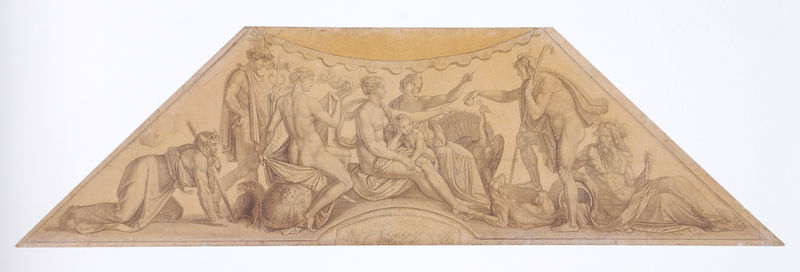
Titel: Das Urteil des Paris
Künstler: Peter Cornelius
Standort: Berlin
Institution: Alte Nationalgalerie
Schlagwörter: akt, gott, gruppe, hand, mann, nackt, umhang, wasser, akte, frauen, gelb, menschen, sitzen, ausschnitt, bewegung, braun, frau, grau, kleider, männer, paris, profil, schwarz, skizze, szene, zeichnung, hund, tier, tuch, beige, alt, bart, gelage, wand, architektur, arme, diener, mensch, rahmen, stehen, stein, hände, gewand, mantel, familie, gewänder, kind, klassizismus, krone, renaissance, kinder, stock, engel, putto, skulptur, trauben, beine, apfel, relief, füße, gesäß, rückenansicht, ecke, liegen, bogen, stab, studie, ernte, monochrom, sepia, figuren, romantik, kissen, soldaten, essen, grazien, detail, wandmalerei, korb, nazarener, schild, gefäß, berlin, alter, antike, münchen, liegende, stich, waffen, soldat, bleistift, helm, pfau, geschenk, allegorie, entwurf, mythologie, göttin, gastmahl, rüstung, zwickel, rom, karton, portal, raute, jüngling, antik, götter, zeus, olymp, griechisch, gorgoneion, griechenland, antikisierend, venus, huldigung, tempel, deckengemälde, fresko, hermes, hera, wanderstab, harfe, merkur, amor, wandbild, kupferstich, hirte, schildkröte, athene, antikisch, unterwerfung, römisch, zelt, athen, athena, glyptothek, trophäe, göttinnen, tympanon, vorzeichnung, zeichnunf, schilde, trophäen, peter, geschenke, cornelius, trapez, neptun, halbrelief, umzeichnung, peter von cornelius, poseidon, antike götter, gewänd, kniender, ornamentneptun, parisurteil, flussgott, lymp, #entwurf